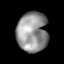
Tissue: lung
Cell type: Epithelial cells
Senescence score: 0.2076
Nuclear area (px): 1200
Mean DAPI intensity: 147.24